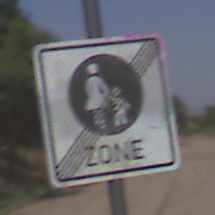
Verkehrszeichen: EndeFussgaengerzone
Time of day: Midday
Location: Outdoor (RoadRail)
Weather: Clear
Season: NotSpecified
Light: Natural